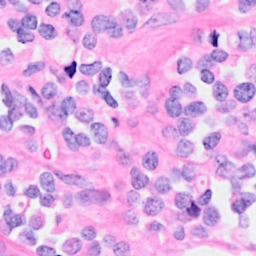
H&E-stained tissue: Breast